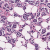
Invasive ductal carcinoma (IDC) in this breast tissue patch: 1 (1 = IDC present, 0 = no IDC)